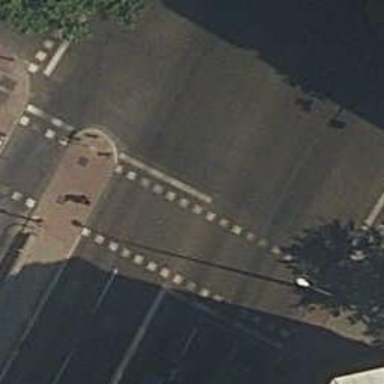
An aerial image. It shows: Road with traffic signals and zebra crossing with traffic signals.